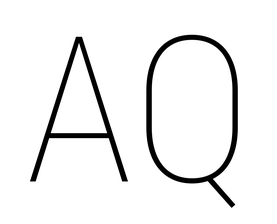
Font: Roboto_Condensed_Thin